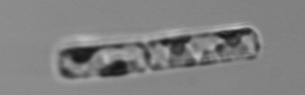
Label: Guinardia_delicatula